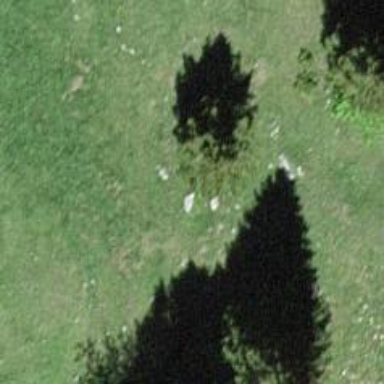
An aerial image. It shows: Needle-leaved tree in nature.